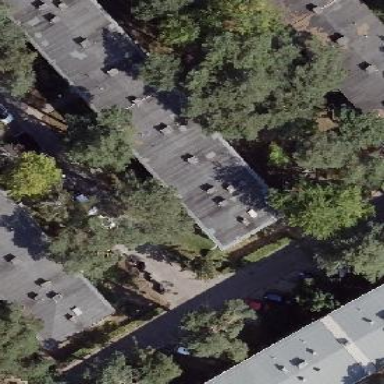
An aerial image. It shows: Apartment building with flat roof.